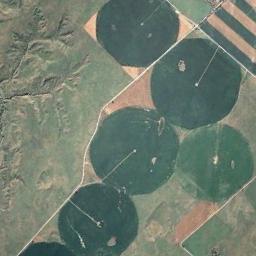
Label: circular_farmland